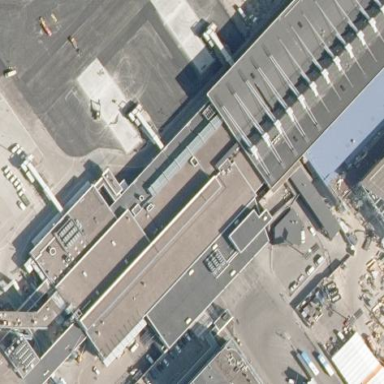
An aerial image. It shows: Terminal building at airport.